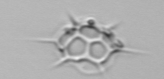
Label: Dictyocha